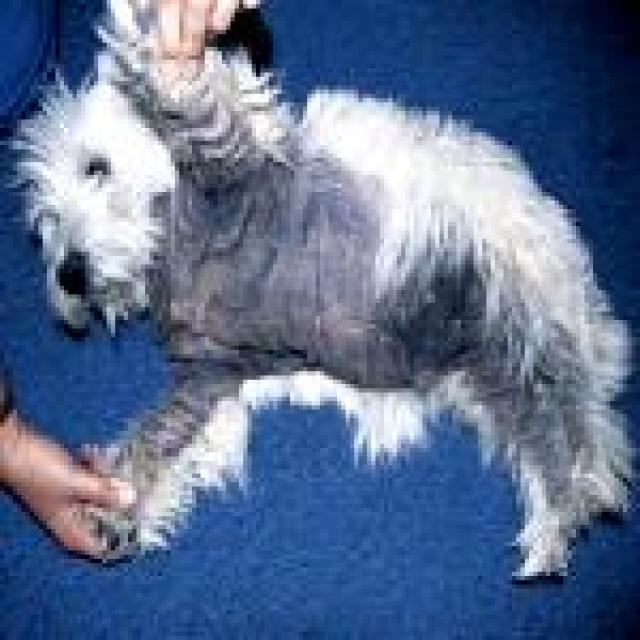
Canine fungal skin infection — characterized by alopecia, scaling, crusting, and circular lesions. Common agents include Malassezia and Candida species.